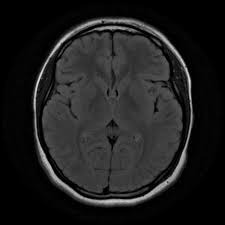
Label: notumor